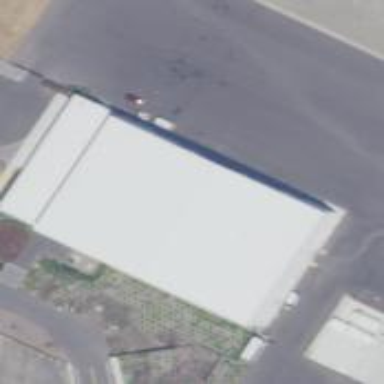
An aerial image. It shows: Hangar building located at airport.